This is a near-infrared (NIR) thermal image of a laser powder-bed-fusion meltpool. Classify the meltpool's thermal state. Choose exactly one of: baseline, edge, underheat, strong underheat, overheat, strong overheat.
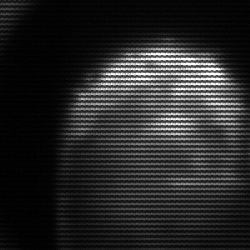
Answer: strong underheat